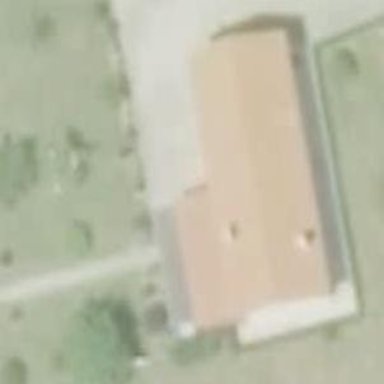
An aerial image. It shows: Simple and straightforward house.